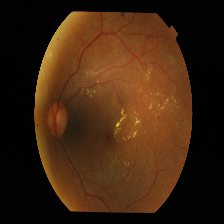
Diabetic retinopathy grade: Proliferative DR